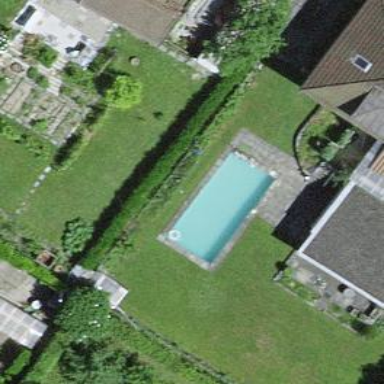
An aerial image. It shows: Swimming pool located in leisure land.